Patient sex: M
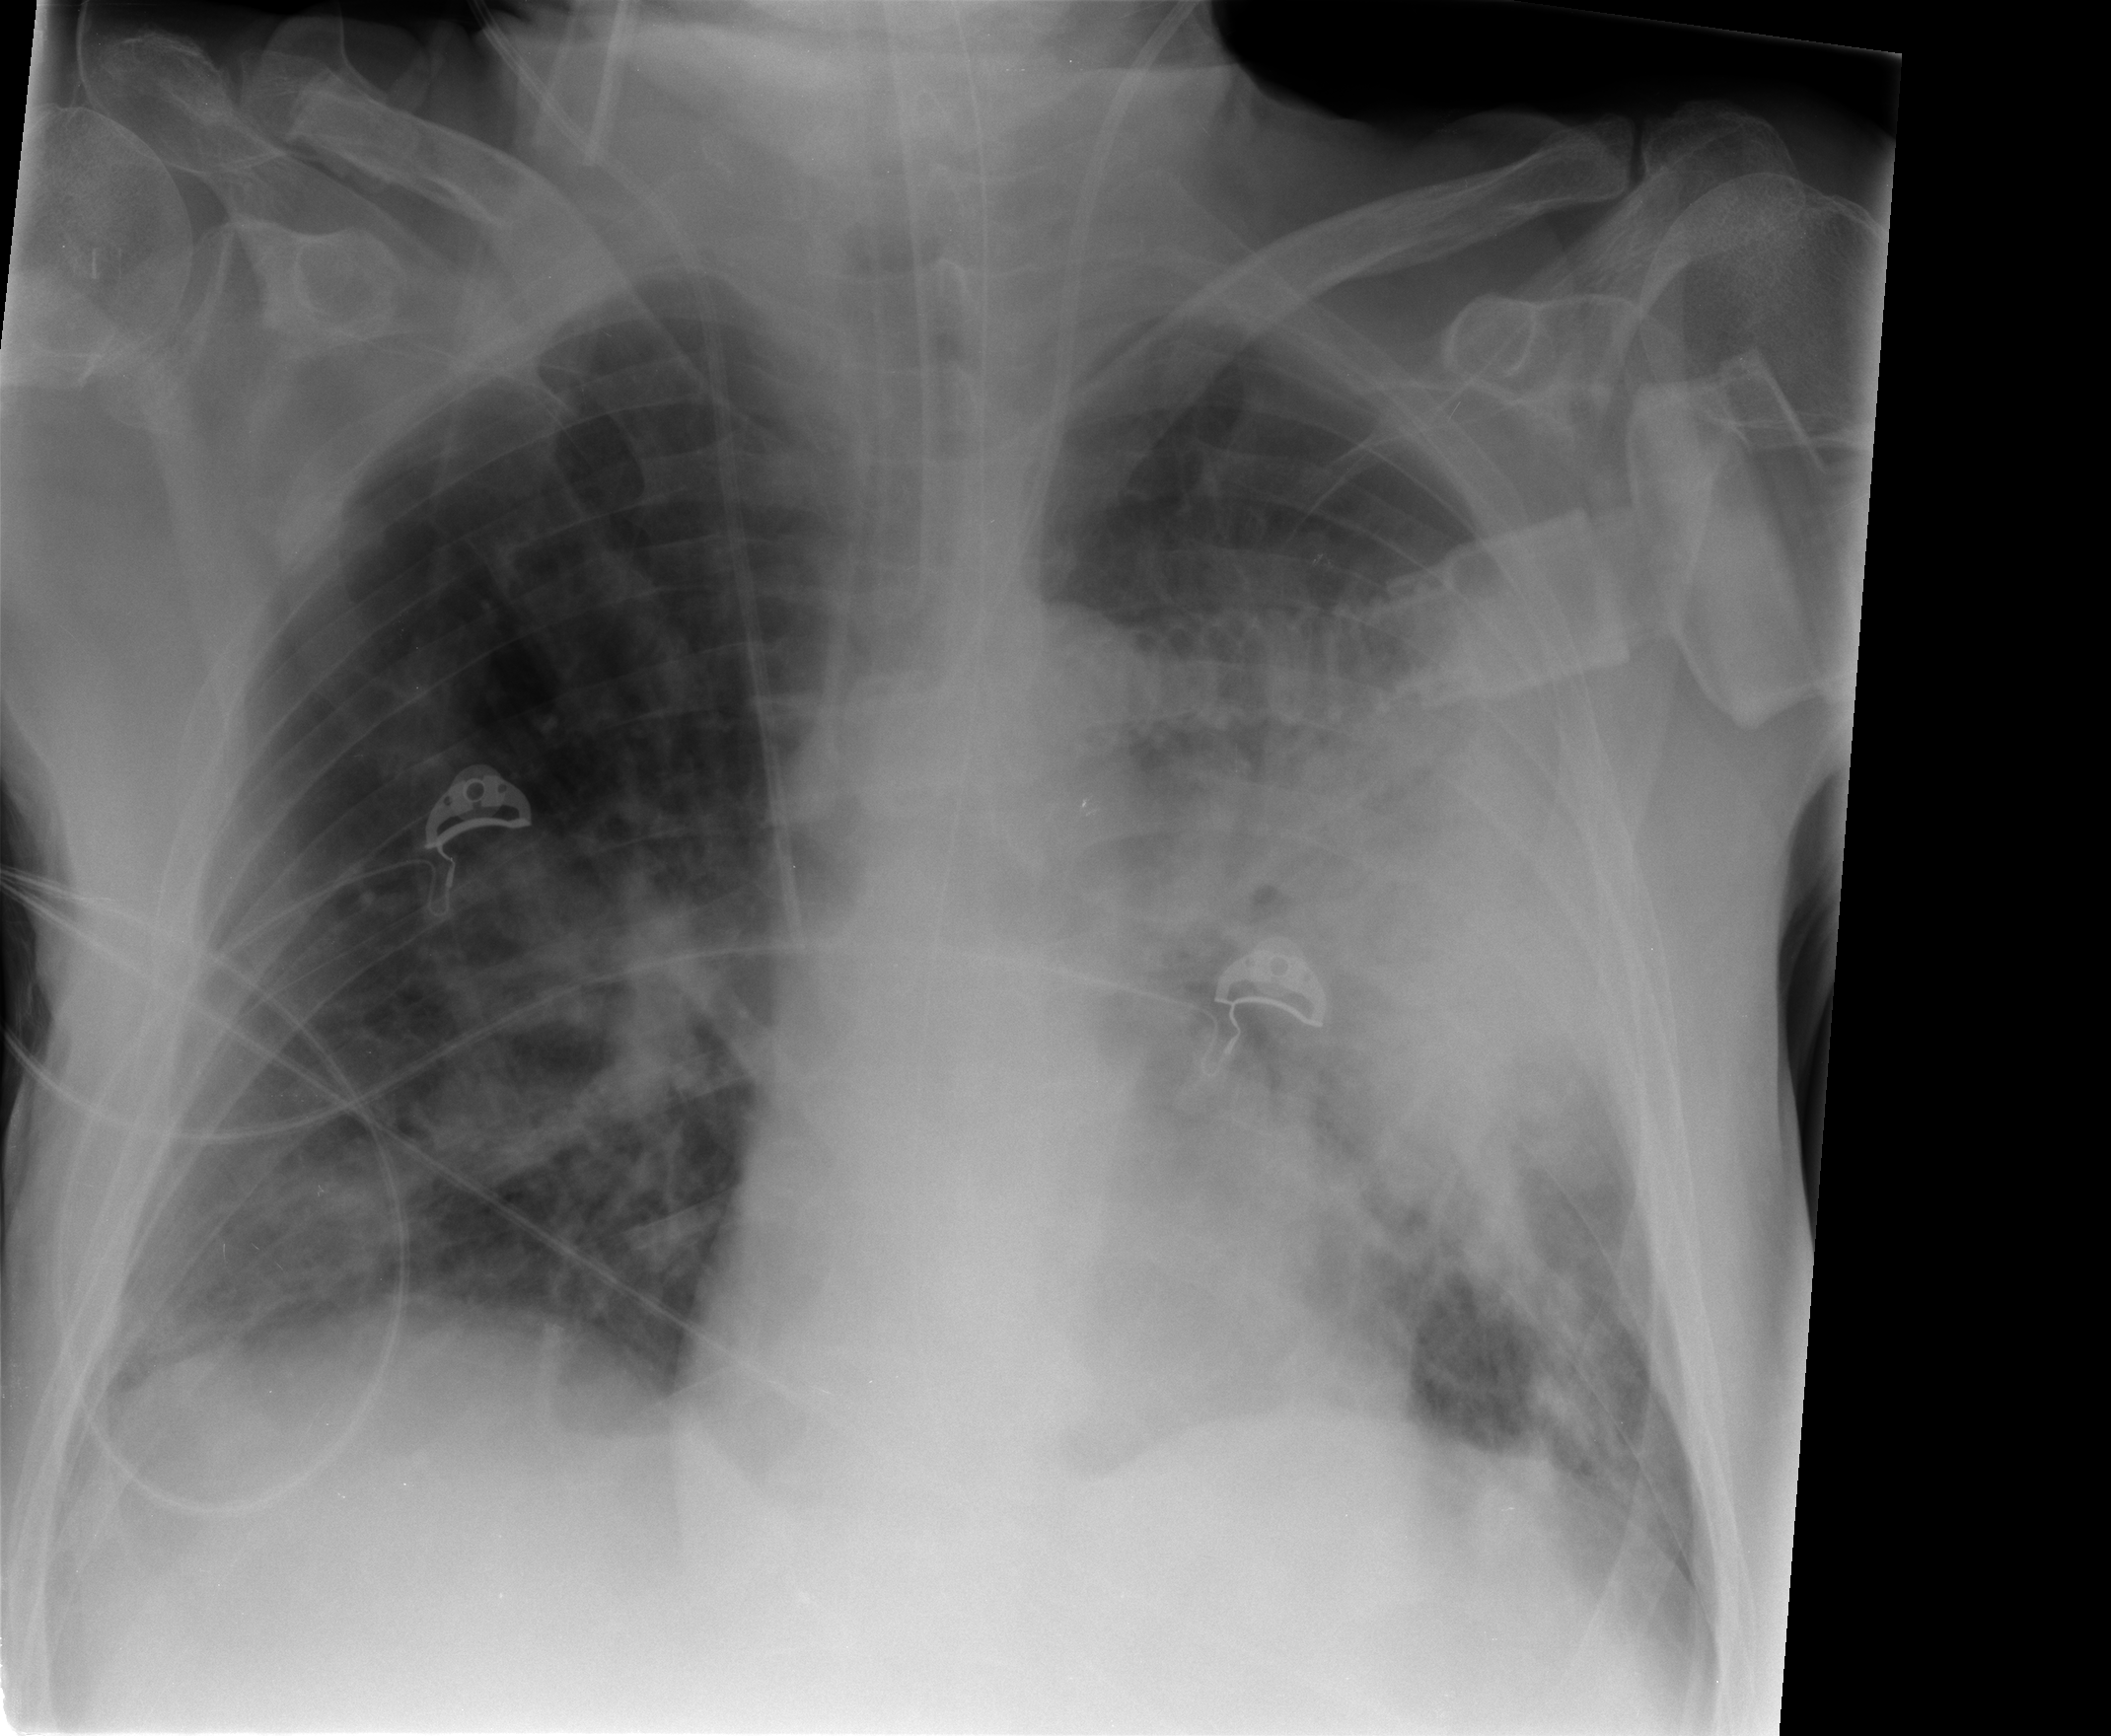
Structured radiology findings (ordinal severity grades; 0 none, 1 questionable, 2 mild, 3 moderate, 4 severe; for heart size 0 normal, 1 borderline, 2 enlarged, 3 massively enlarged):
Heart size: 0
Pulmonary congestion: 0
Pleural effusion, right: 0
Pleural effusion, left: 0
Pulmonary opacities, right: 2
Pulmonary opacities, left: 4
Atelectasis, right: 2
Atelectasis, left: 2